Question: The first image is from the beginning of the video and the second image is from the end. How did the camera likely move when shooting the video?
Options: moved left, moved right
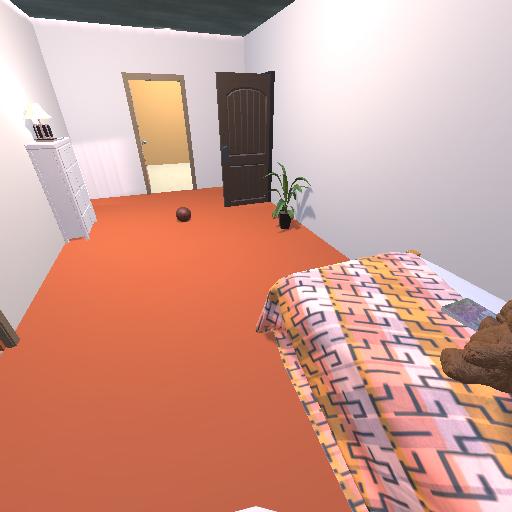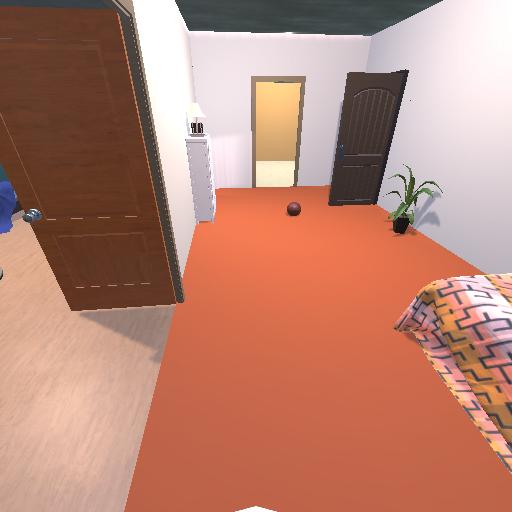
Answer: moved left